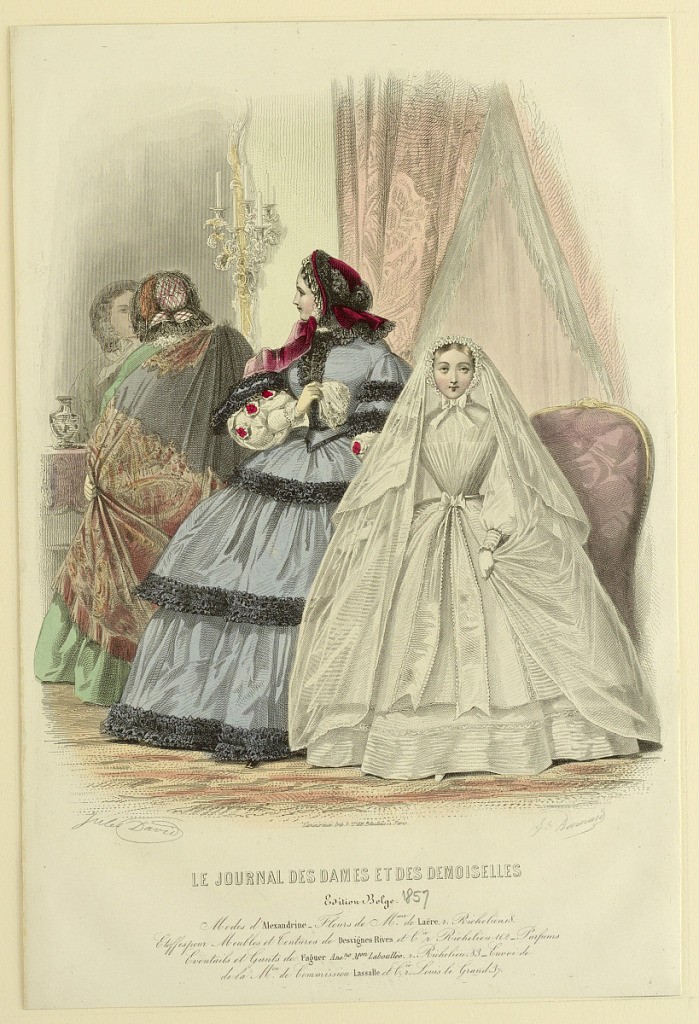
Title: Fashion Plate from Le Journal des dames et demoiselles
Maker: Jules David, French, 1808 - 1892
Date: c. 1857
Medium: Hand-colored engraving on paper
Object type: Print
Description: Fashion plate from Le Journal des dames et demoiselles.